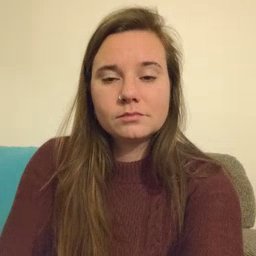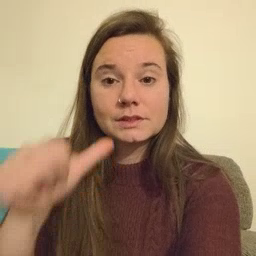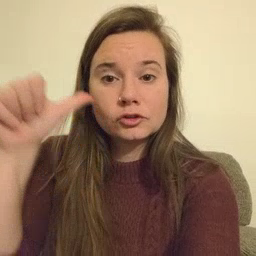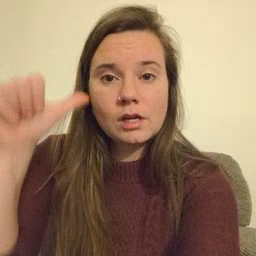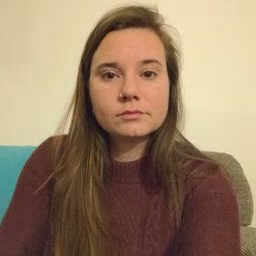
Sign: yesterday